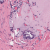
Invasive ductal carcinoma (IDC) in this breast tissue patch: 1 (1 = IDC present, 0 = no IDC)